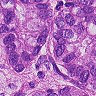
Metastatic tissue present: yes